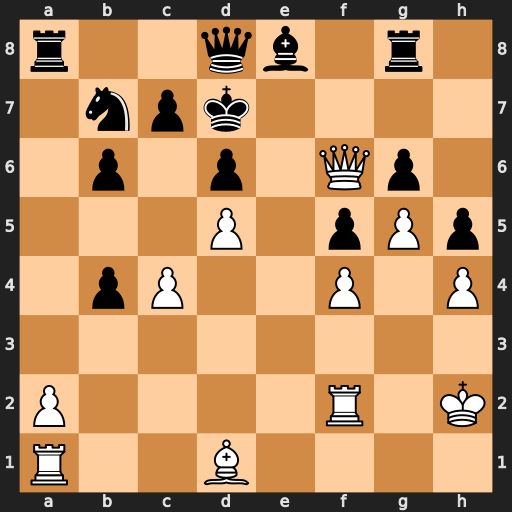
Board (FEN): r2qb1r1/1npk4/1p1p1Qp1/3P1pPp/1pP2P1P/8/P4R1K/R2B4
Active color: w
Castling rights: -
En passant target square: -
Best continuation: Qe6#